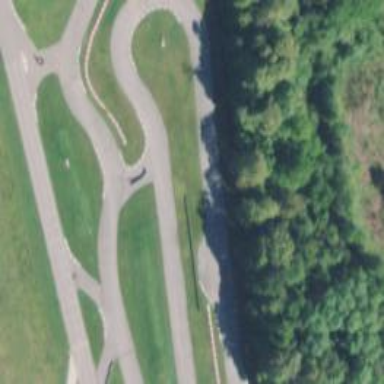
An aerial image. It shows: Motor sport raceway.